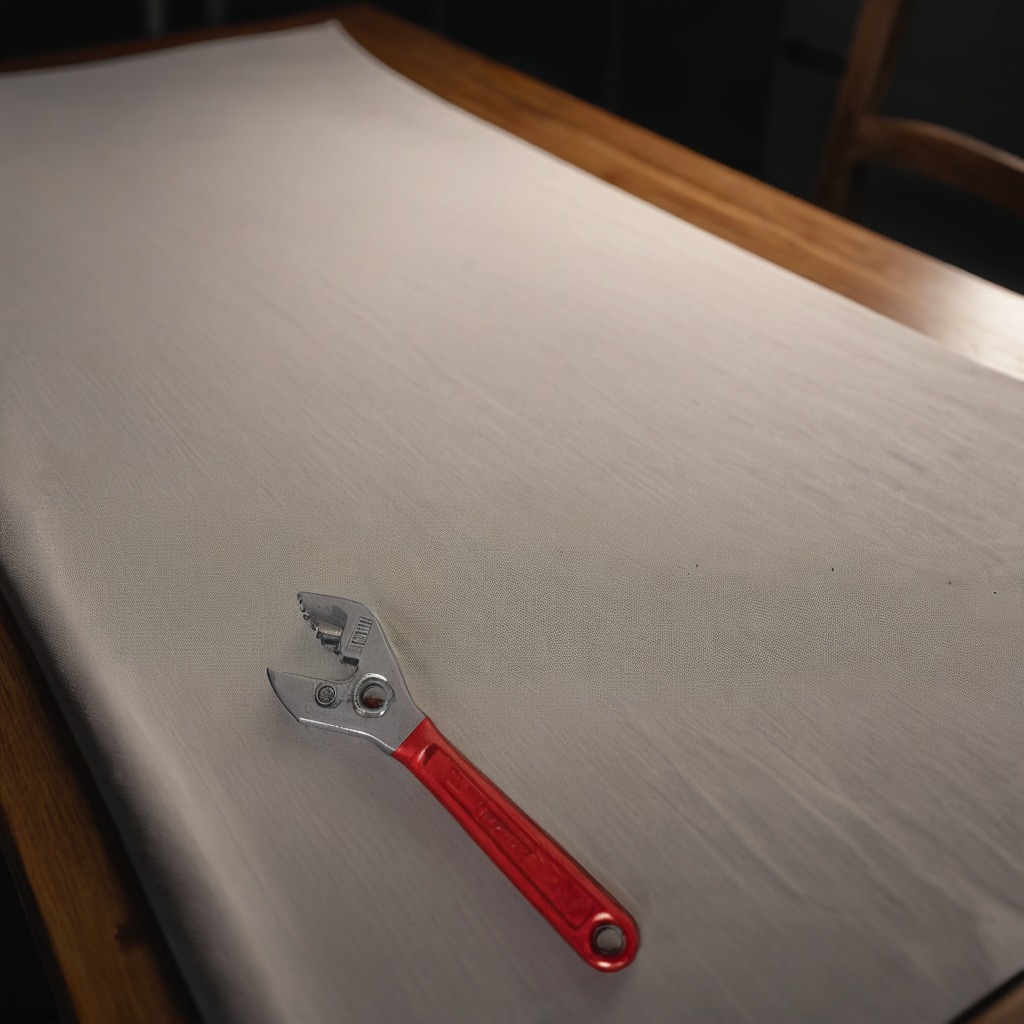
An wrench is lying on the wooden table inside a workshop at night.